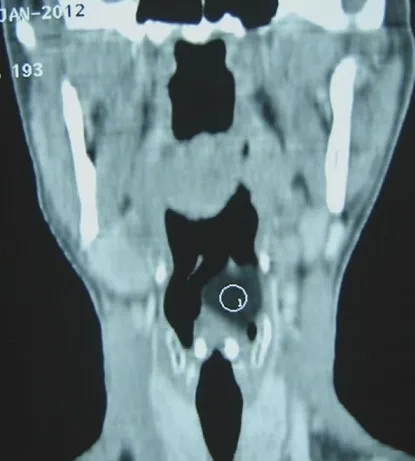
Coronal reformation CT image: showed that this lesion (circle) is exerting a compression on the pyriform sinus and the larynx, with respect to the neck vessels.
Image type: radiology (ct)